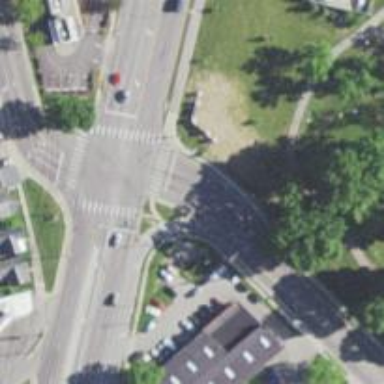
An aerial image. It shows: Zebra crossing on cycleway.